Interaction volume radius: 5 \u00c5
Interaction volume height: 25 \u00c5
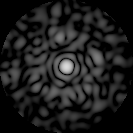
Disorder parameter: 0.8543